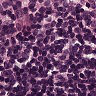
Metastatic tissue present: no